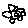
Label: flower